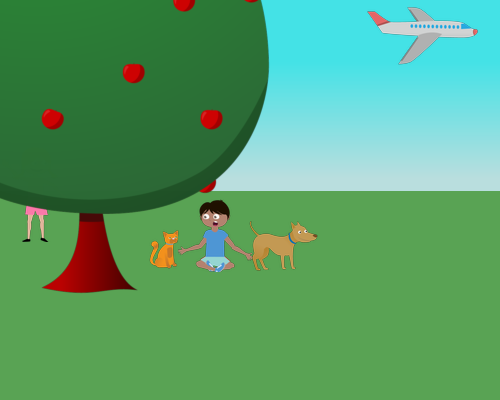
at the left, is a large tree, behind a tree standing left is a girl, a tree covers her to the waist. only the bottom half is visible below the horizon line. a cat left of a dog, a boy, he touches both  dog and cat .